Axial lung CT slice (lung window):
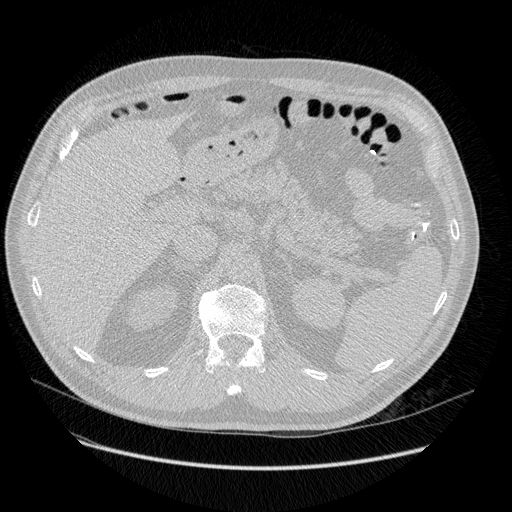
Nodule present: no